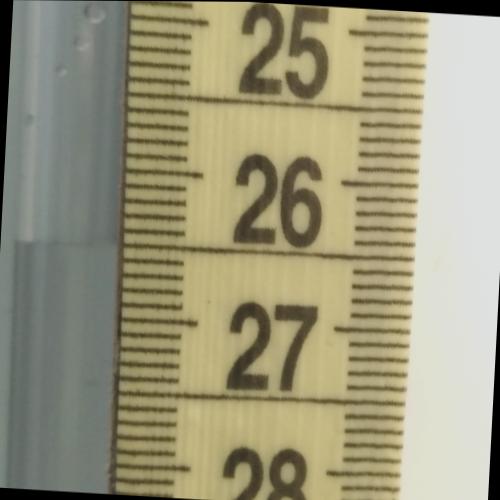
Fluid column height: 26.5 cm